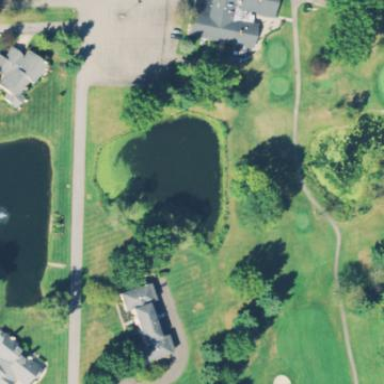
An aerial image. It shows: Water hazard on golf course. The hazard is natural water feature.